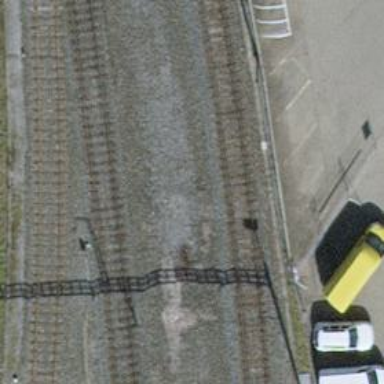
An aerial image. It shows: Electrified rail siding with contact line.